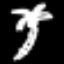
Label: palm tree